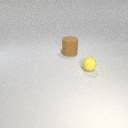
small yellow rubber sphere to the right of large brown rubber cylinder